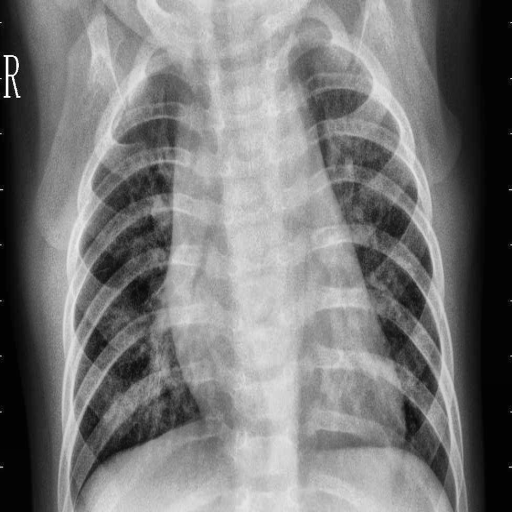
Finding: PNEUMONIA